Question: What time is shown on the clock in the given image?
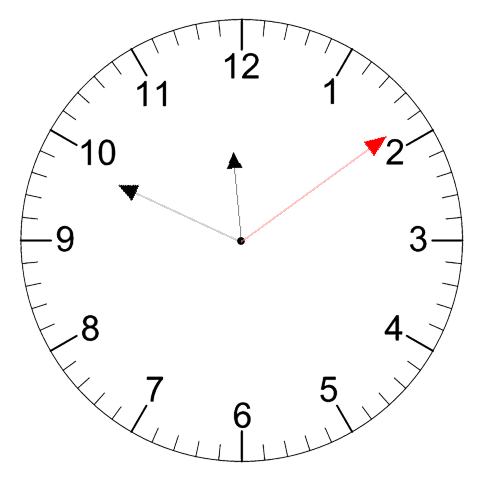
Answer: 11:49:09